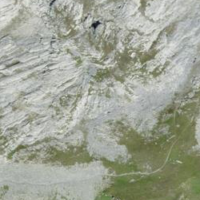
EUNIS habitat code: 48
Species observed at this site:
Silene acaulis